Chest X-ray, AP view. Patient: 38 years old, sex M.
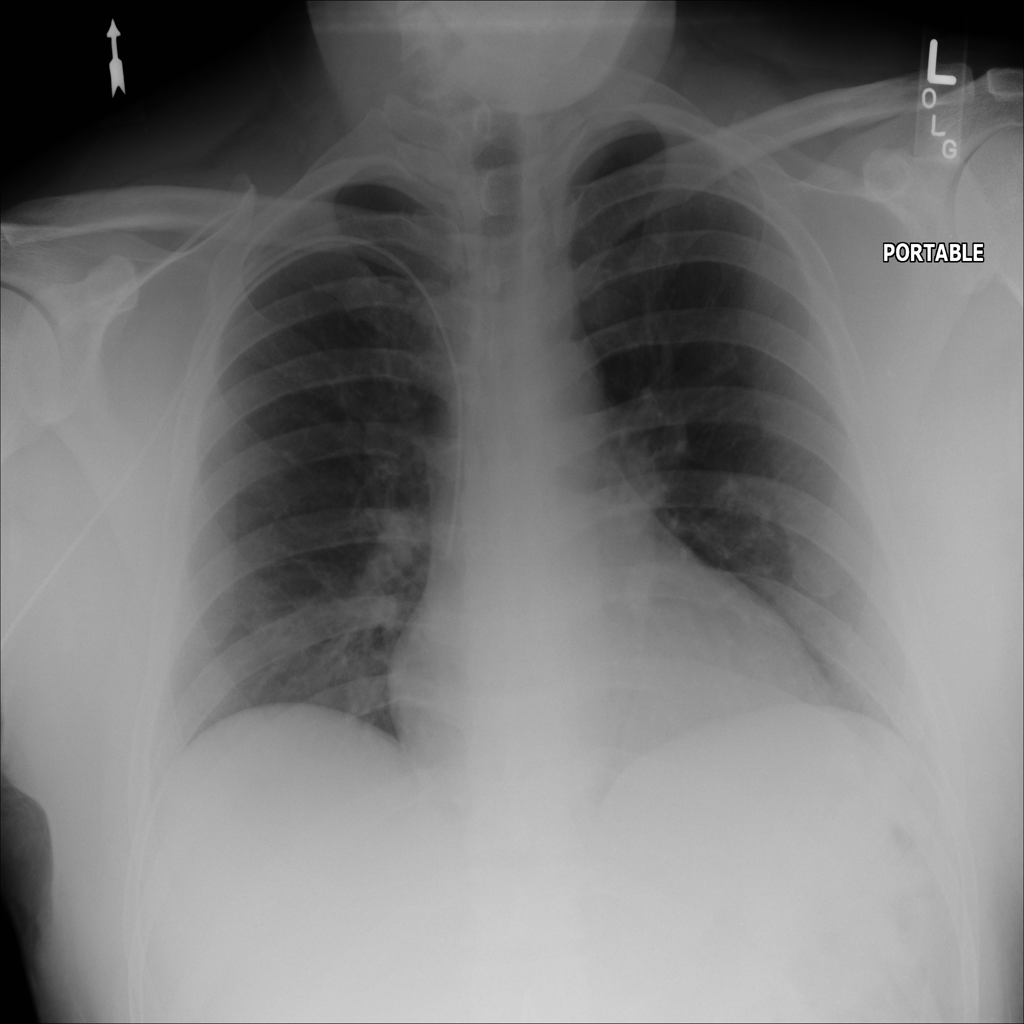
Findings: No Finding